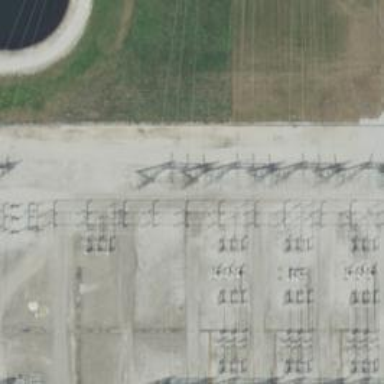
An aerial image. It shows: Switch used for power control.